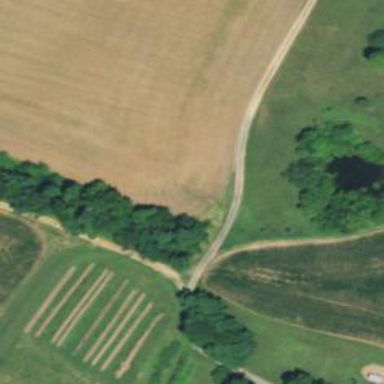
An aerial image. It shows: Row of trees in natural setting.